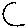
Label: moon